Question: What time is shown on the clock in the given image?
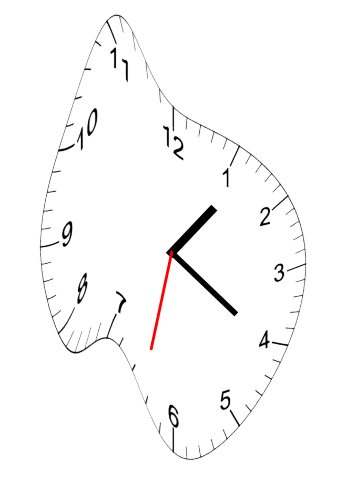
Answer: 01:20:32